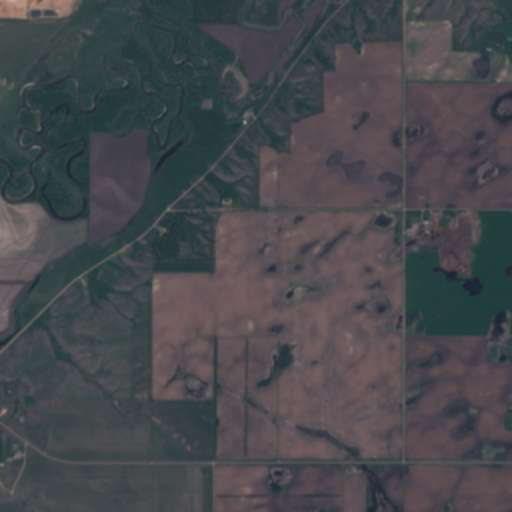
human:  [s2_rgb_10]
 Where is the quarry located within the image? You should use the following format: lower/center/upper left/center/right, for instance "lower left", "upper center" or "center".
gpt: The quarry is located in the upper left of the image.
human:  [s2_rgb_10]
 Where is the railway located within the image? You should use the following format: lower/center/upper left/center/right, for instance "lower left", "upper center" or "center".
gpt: The railway is located in the lower of the image.
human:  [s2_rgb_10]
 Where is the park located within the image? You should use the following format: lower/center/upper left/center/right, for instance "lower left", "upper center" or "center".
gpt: There is no park in the image.